Question: I'm on a Mac using the default Terminal to SSH into a remote Linux server. When I idle long enough, I get the following message (see screenshot).

I can't seem to go back to typing commands unless I open a new window. How do I exit the 'Process Completed' screen without closing the current window? I tried the 'Send Reset' command and that didn't work. Thanks!
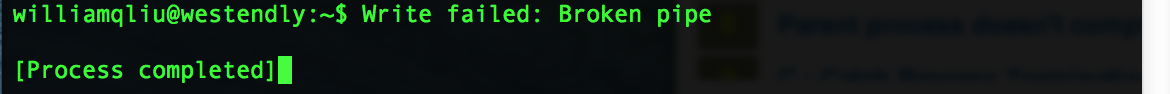
Answer: You can't! It is just waiting to exit and it isn't going to do anything else. The solution is probably to send Keep-Alives in your ssh session by adding
'''
ServerAliveInterval 60
'''
to your Mac's ssh config file.
I should add that the reason you get the [Porcess completed] message stems from the way you made the "ssh" connection in the first place - presumably by going to Terminal's "Shell" menu and selecting "New Remote Connection" or by changing Terminal's Preferences in the "Shell" menu tab to run ssh from there. If you just start a plain Terminal, and type your "ssh" command into the resulting terminal window and run it that way, if/when it times out, you can simply hit UpArrow and resubmit the "ssh" command without needing to start a new window.